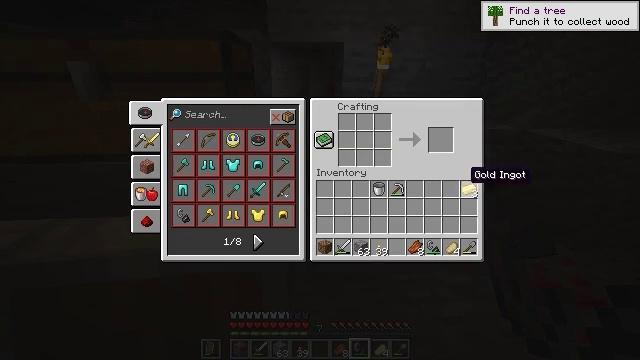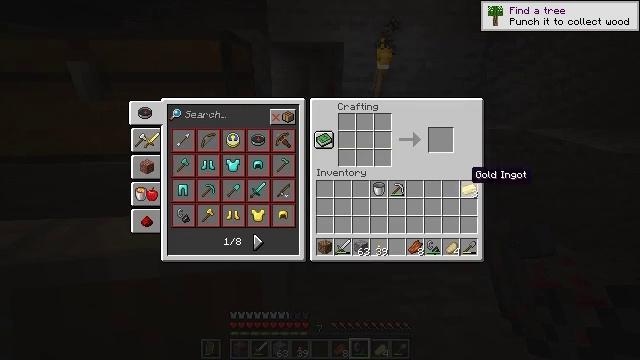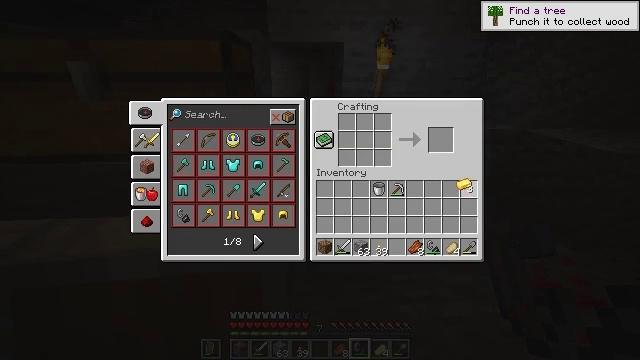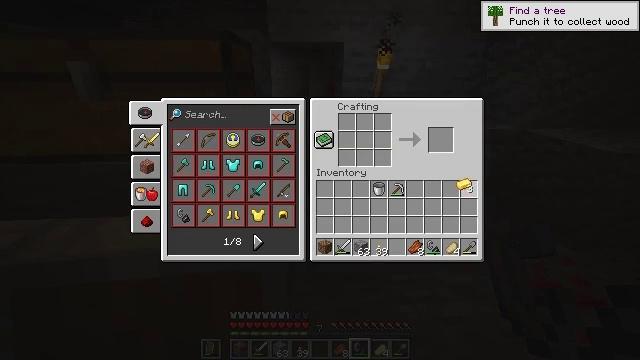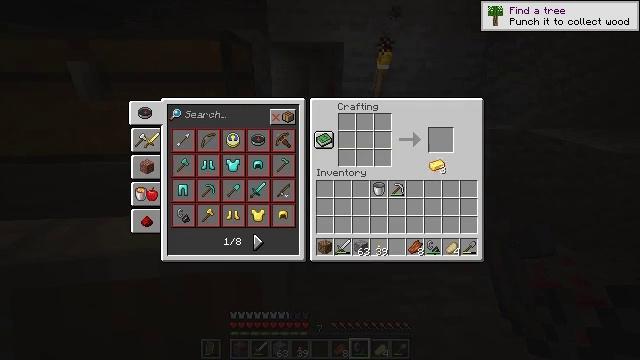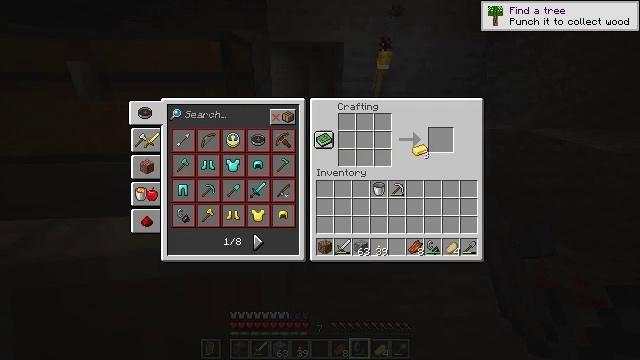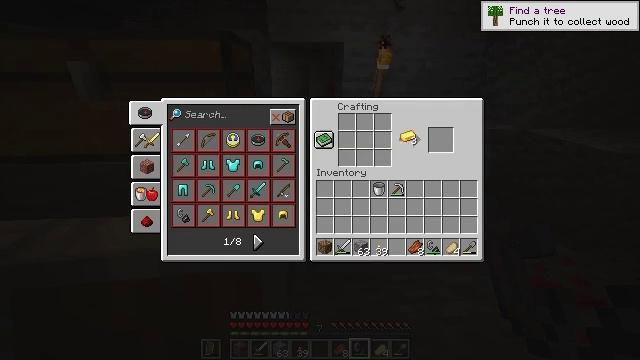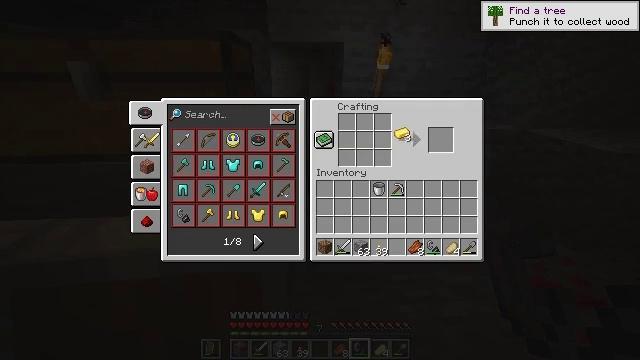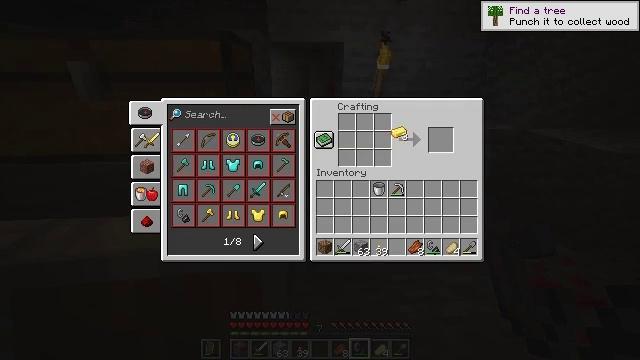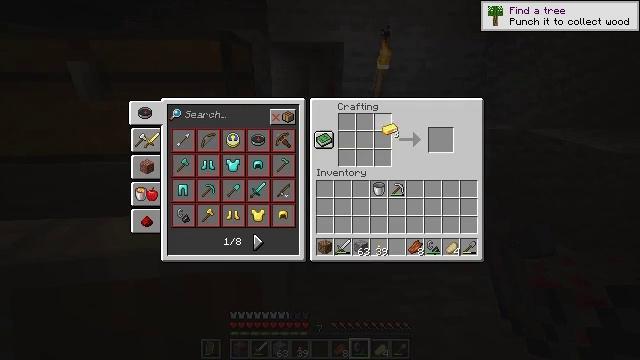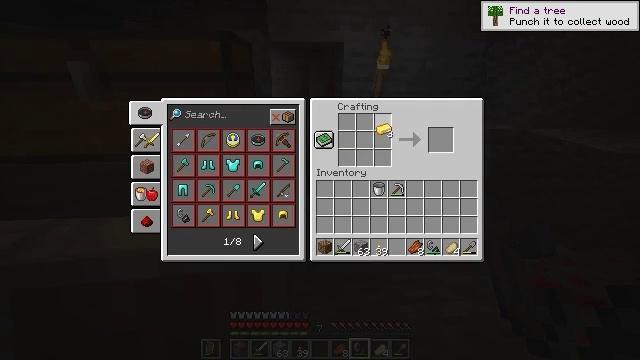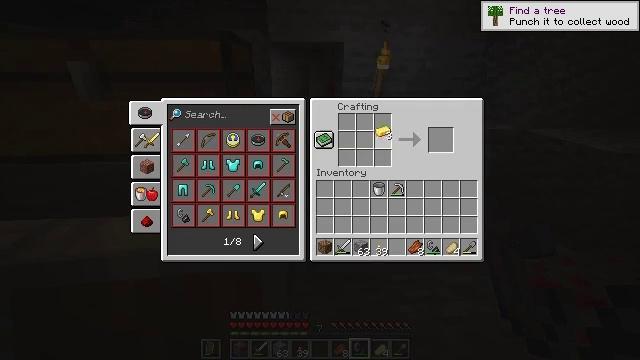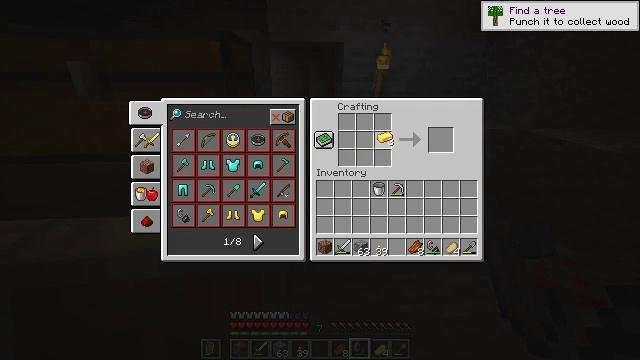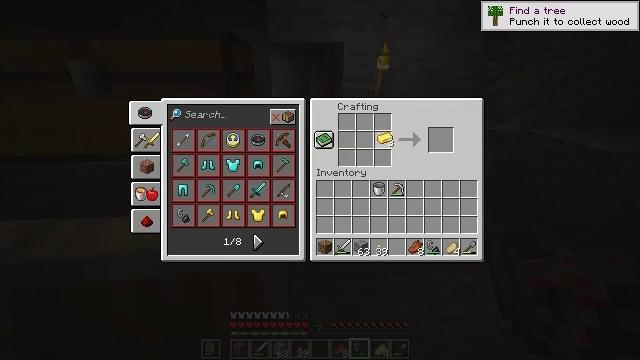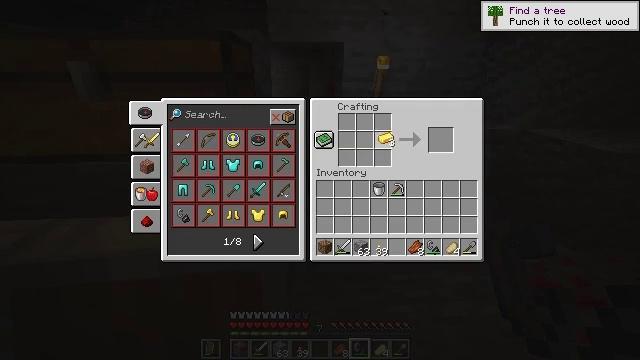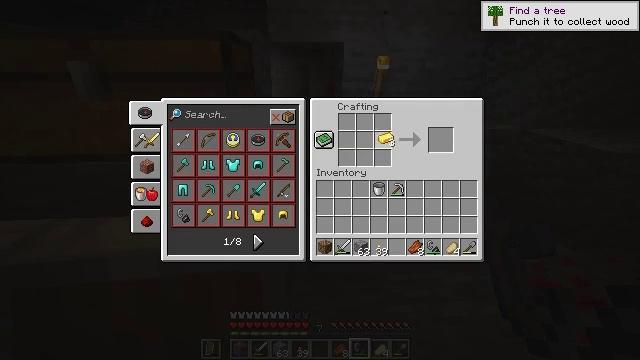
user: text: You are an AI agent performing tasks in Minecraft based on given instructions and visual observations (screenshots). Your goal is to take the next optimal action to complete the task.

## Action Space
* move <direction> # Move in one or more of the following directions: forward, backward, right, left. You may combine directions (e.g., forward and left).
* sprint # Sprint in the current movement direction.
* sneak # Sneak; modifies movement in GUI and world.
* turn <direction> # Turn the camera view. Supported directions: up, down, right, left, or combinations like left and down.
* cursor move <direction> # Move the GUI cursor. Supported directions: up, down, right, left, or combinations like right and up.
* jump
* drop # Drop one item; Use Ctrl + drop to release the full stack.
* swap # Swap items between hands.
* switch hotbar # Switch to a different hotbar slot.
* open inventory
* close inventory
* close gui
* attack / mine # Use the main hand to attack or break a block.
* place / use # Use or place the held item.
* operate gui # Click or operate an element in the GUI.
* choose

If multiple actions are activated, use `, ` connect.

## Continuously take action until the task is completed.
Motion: motion action
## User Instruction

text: Form a golden helmet using the crafting table and gold.
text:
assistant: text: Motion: no_op
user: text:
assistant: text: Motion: attack / mine
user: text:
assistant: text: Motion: attack / mine
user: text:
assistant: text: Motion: turn left and up
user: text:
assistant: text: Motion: turn left and up
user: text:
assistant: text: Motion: turn left and up
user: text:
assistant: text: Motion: no_op
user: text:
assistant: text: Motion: no_op
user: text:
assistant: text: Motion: turn left
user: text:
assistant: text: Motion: no_op
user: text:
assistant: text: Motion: no_op
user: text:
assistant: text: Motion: no_op
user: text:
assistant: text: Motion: no_op
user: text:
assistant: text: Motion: no_op
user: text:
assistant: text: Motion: no_op
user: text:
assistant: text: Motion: use / place
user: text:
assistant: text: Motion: use / place
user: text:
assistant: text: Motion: turn left and up
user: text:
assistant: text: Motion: no_op
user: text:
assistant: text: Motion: use / place
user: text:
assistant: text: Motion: use / place
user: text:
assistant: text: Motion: no_op
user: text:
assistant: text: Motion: no_op
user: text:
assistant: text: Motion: no_op
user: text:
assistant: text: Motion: no_op
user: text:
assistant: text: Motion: no_op
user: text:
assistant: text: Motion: use / place
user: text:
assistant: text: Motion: use / place
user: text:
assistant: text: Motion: no_op
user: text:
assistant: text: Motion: no_op